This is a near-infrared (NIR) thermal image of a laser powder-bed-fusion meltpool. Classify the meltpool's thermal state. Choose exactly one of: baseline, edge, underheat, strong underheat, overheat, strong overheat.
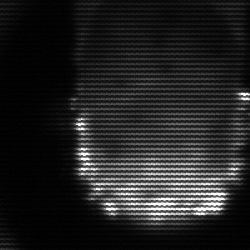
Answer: baseline